Question: Below image is from AppFlow welcome page animation.
Not launch image, this is just part of welcome page , part of.... not all welcome page and I can't show the animation here, so I screen shot some frames of this animation and rearrange here.
I am sure that is not a gif or any image animation, should finished by objc code. Anyone could give me some thread or sample code will be great!
Thanks

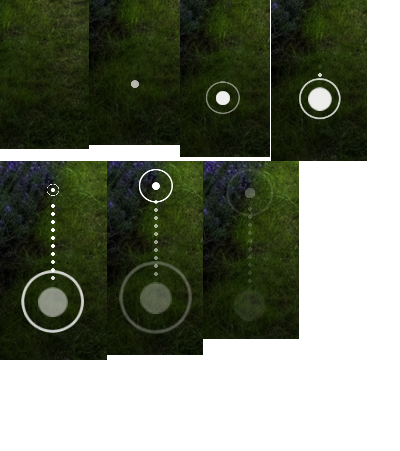
Answer: There are plenty of ways of displaying animations in iOS. For the animation you described above, I would recommend making one PNG image per frame. Then you can display the animation in a 'UIImageView' similar to below:
'''
imageView.animationImages = [NSArray arrayWithObjects:[UIImage imageNamed:@"1.png"], [UIImage imageNamed:@"2.png"], nil];
imageView.animationDuration = 1;
imageView.animationRepeatCount = 0;
[imageView startAnimating];
'''
Place the 'UIImageView' on the welcome view controller.